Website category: movie
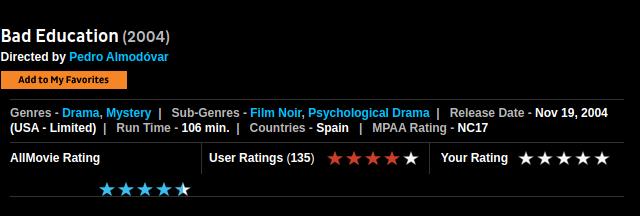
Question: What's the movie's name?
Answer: Bad Education

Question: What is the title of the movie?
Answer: Bad Education

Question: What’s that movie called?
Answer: Bad Education

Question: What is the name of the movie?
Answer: Bad Education

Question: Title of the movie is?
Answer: Bad Education

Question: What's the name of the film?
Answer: Bad Education

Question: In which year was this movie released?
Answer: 2004

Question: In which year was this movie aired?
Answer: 2004

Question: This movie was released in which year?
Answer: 2004

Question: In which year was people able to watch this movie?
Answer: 2004

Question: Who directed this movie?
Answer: Pedro Almodóvar

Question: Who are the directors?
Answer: Pedro Almodóvar

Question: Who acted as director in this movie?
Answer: Pedro Almodóvar

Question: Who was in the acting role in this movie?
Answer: Pedro Almodóvar

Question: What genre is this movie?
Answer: Drama , Mystery

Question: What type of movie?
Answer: Drama , Mystery

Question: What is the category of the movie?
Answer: Drama , Mystery

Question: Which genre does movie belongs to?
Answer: Drama , Mystery

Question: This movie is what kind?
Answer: Drama , Mystery

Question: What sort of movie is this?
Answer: Drama , Mystery

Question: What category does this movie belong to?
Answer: Drama , Mystery

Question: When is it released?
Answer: Nov 19, 2004 (USA - Limited)

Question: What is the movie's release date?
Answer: Nov 19, 2004 (USA - Limited)

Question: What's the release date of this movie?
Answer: Nov 19, 2004 (USA - Limited)

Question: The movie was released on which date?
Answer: Nov 19, 2004 (USA - Limited)

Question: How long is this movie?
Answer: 106 min.

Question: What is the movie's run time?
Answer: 106 min.

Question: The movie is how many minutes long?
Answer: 106 min.

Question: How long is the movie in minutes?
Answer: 106 min.

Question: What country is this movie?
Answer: Spain

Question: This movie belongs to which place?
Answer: Spain

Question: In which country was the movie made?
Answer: Spain

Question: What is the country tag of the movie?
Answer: Spain

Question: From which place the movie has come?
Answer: Spain